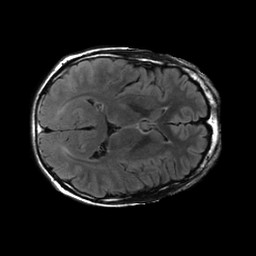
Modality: FLAIR
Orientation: axial
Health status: ill
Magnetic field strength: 3 T